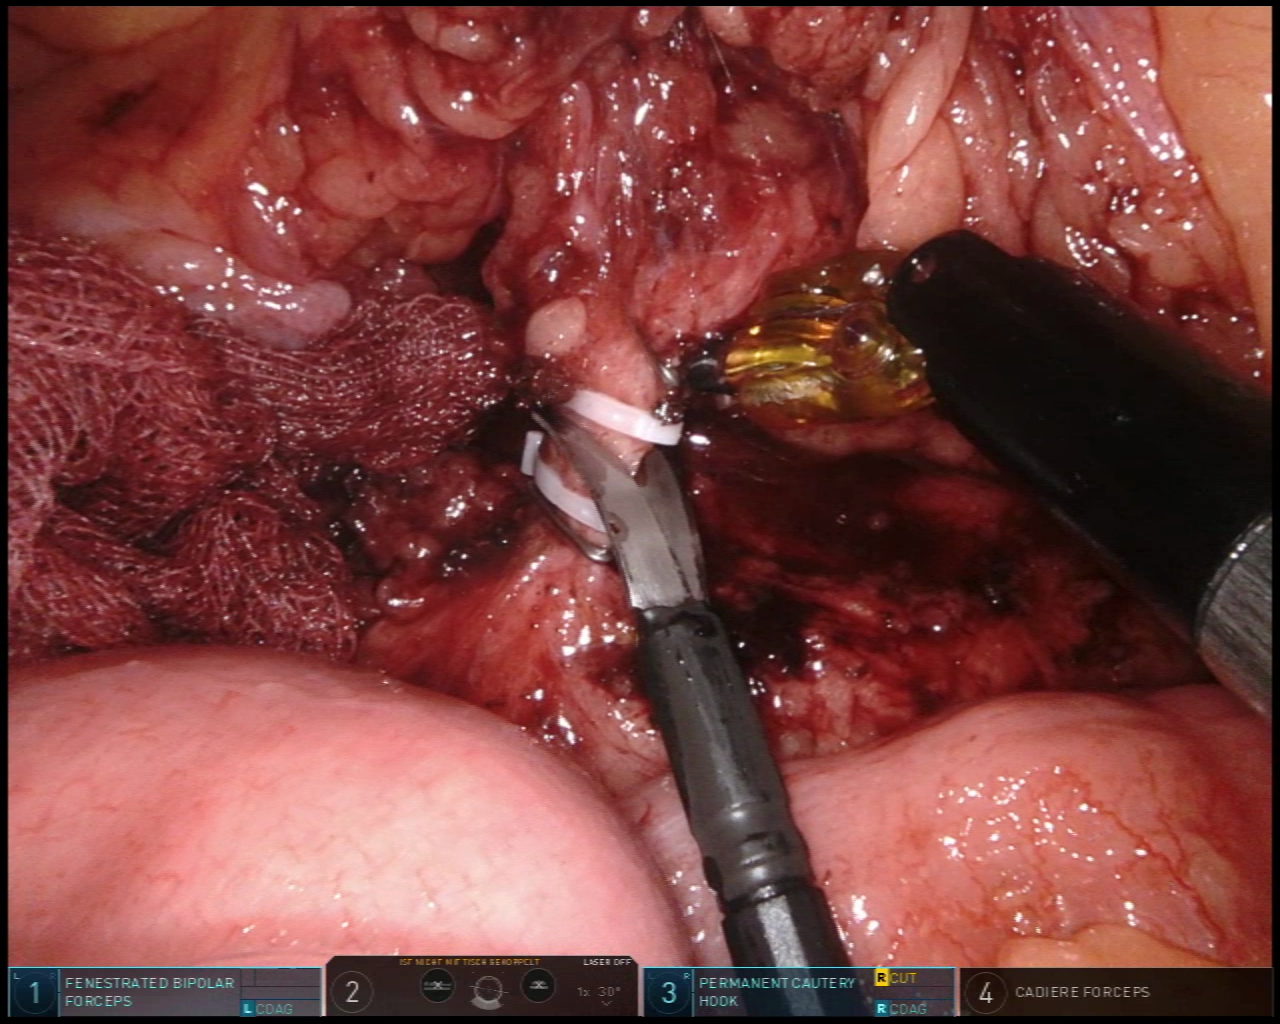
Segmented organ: small_intestine
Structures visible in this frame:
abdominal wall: no
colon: no
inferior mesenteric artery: yes
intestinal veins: no
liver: no
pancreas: no
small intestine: yes
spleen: no
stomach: no
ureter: no
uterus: no
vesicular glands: no